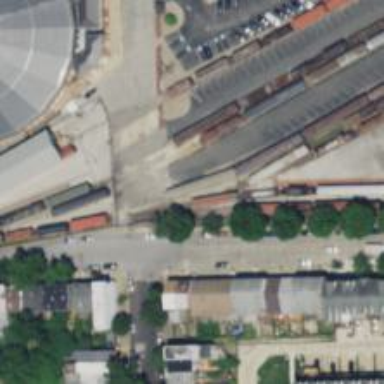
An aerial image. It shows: Railway yard.